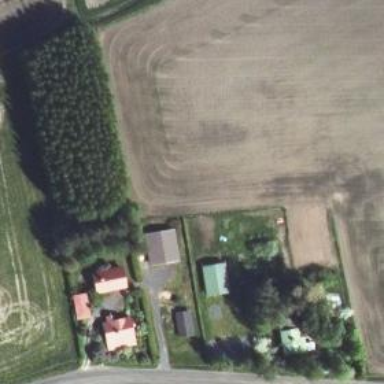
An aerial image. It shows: Farmyard area.